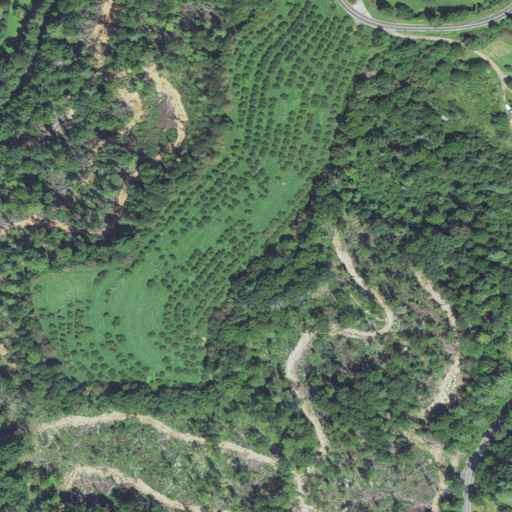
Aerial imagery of mountain in North Carolina named Snow Hill containing deciduous forest, mixed forest, grassland, open development, and pasture